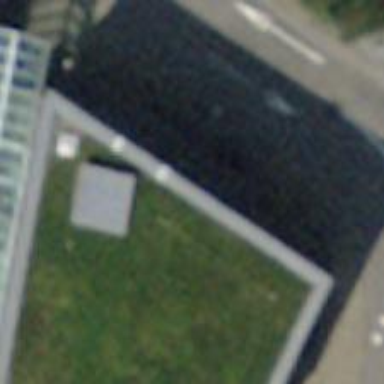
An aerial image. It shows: Bicycle parking facility.